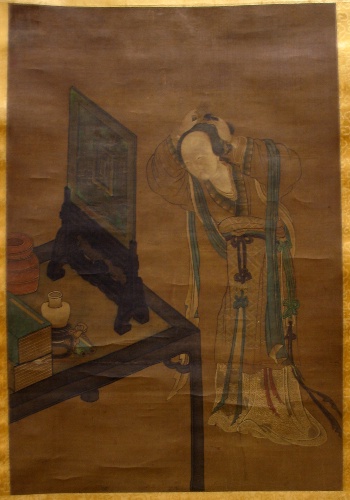
Artist: Unidentified artist
Date: 19th century
Object type: Hanging scroll
Classification: Paintings
Medium: Hanging scroll; ink and color on silk
Culture: China
Period: Qing dynasty (1644–1911)
Dimensions: Image: 27 1/4 x 18 3/8 in. (69.2 x 46.7 cm)
Department: Asian Art
Credit line: John Stewart Kennedy Fund, 1913
Accession year: 1913
Repository: Metropolitan Museum of Art, New York, NY
Tags: Women|Dressing|Mirrors